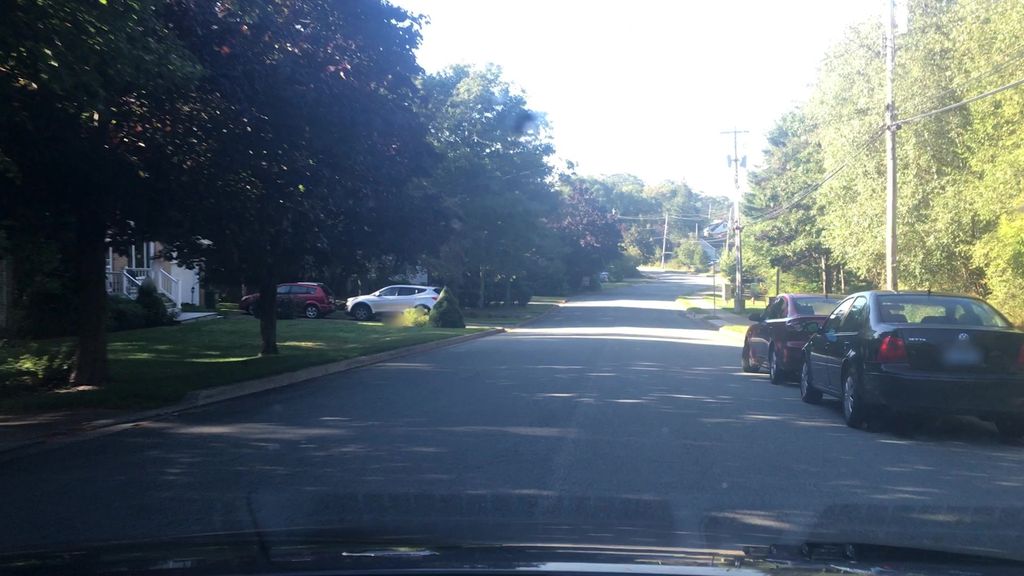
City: halifax